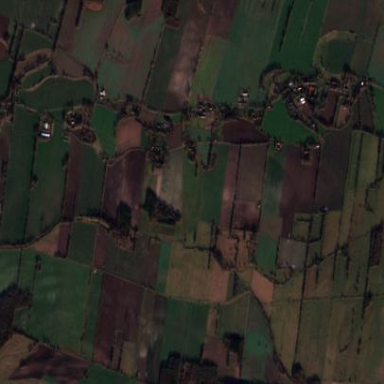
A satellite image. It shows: Picturesque farmland scene.